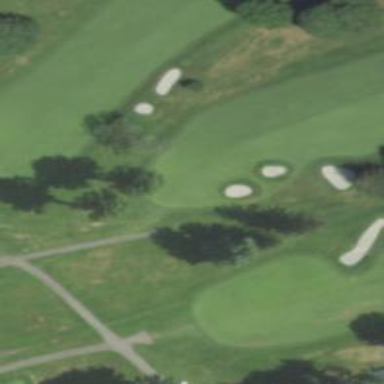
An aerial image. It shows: Path for both road and golf.